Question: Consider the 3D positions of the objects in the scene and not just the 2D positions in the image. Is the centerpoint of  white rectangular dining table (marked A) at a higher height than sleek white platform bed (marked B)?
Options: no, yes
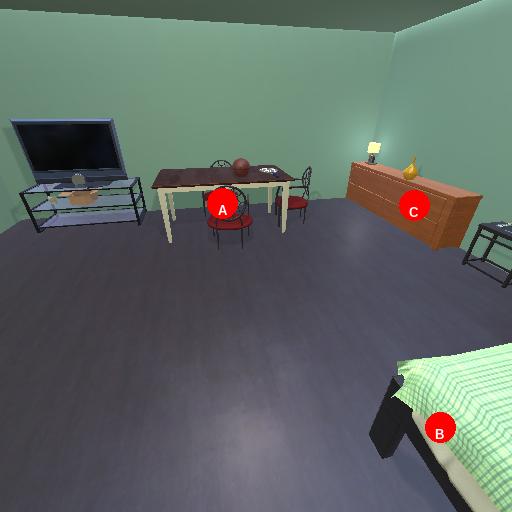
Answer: no